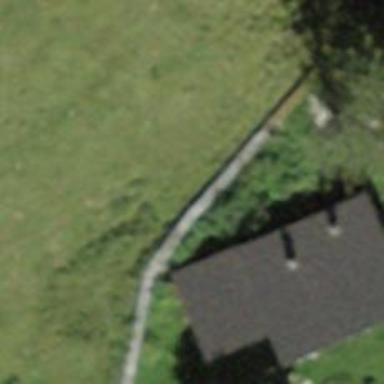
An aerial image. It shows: Dry stone wall barrier.